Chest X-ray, AP view. Patient: 46 years old, sex M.
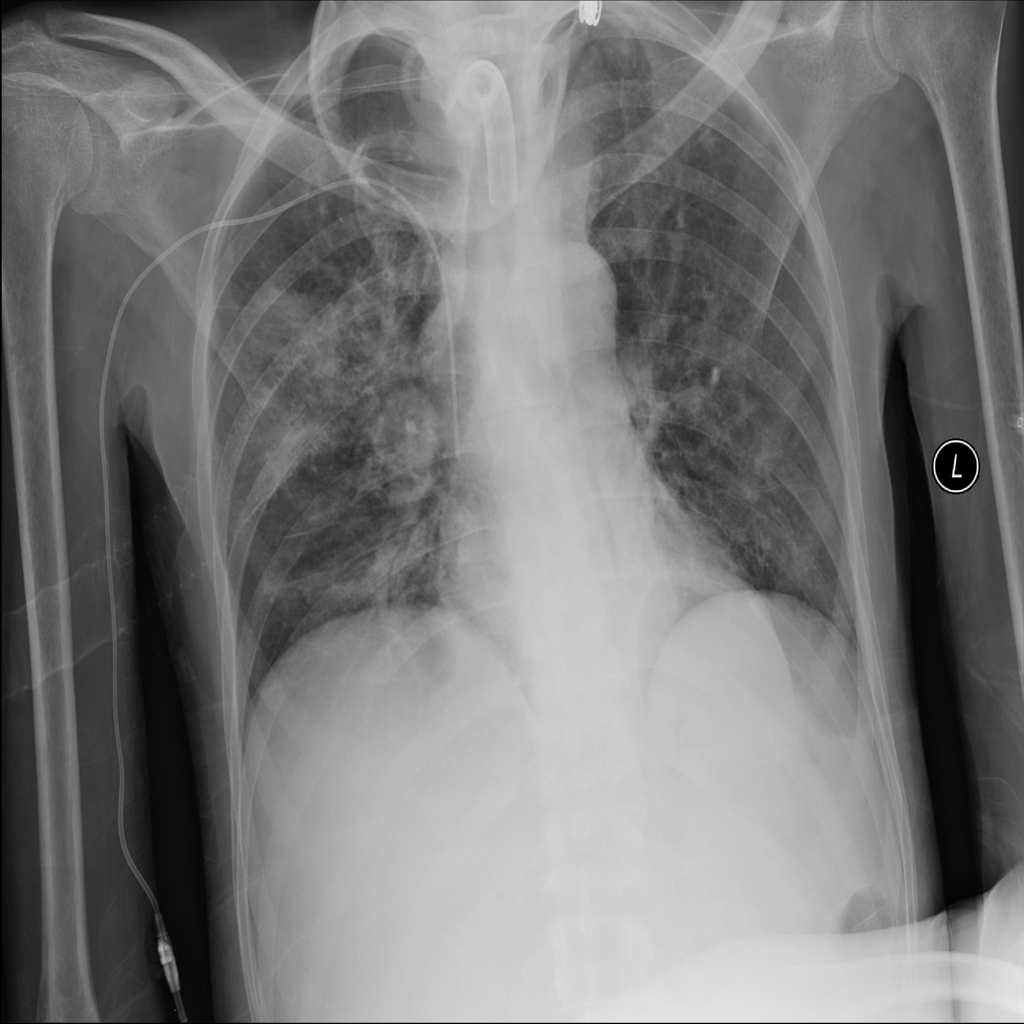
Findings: Infiltration